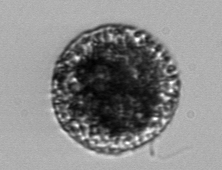
Label: Vicicitus_globosus